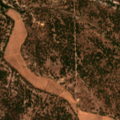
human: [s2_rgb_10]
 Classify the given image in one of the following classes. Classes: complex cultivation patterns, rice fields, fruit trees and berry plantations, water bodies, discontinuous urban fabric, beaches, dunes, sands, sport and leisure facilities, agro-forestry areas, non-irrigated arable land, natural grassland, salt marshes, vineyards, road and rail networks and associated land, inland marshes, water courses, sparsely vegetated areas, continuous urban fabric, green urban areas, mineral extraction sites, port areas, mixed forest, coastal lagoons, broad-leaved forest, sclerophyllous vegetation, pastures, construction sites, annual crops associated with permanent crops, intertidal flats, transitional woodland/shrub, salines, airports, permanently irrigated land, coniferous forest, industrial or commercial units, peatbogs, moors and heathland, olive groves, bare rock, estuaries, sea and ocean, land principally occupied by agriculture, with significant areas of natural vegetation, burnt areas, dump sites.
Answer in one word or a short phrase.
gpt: pastures, broad-leaved forest